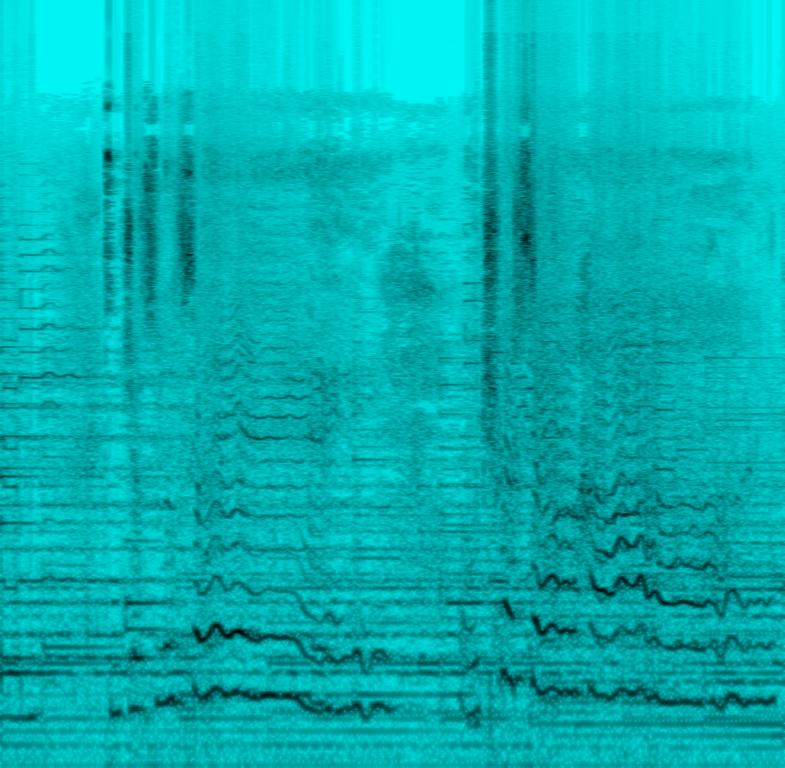
The low quality recording features a cover of a song sung by passionate girl vocalists over acoustic guitar melody and smooth bass. The recording is very noisy and crackly. Judging by the quality of it, the vocalist is singing on a very cheap sounding microphone - which makes the sound quality even worse.